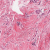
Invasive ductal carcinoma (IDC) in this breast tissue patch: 0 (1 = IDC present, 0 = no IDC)